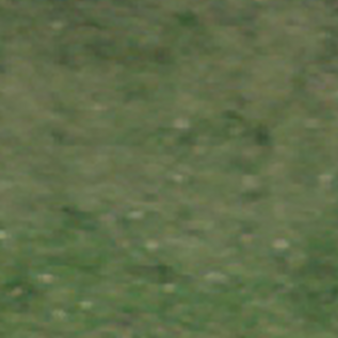
Label: other